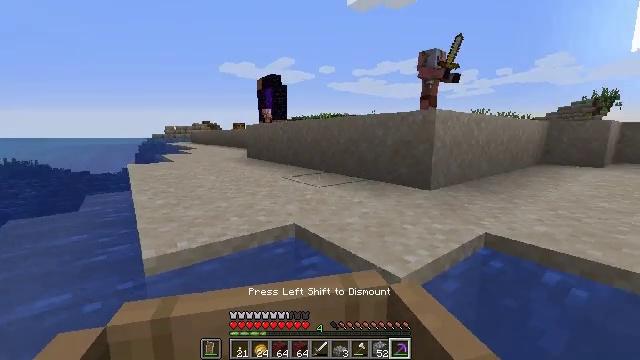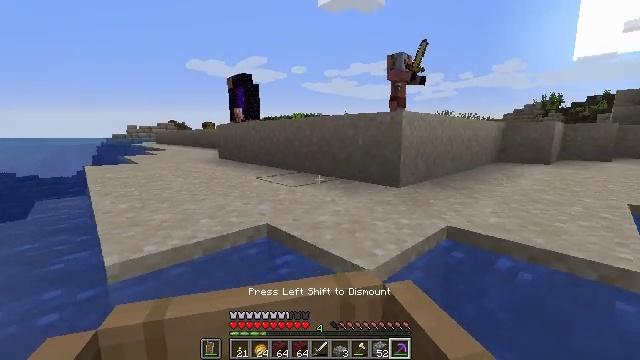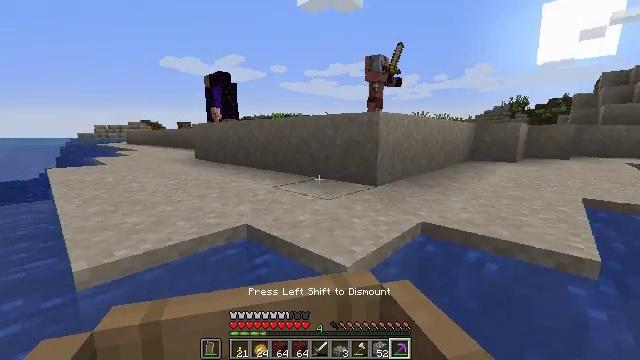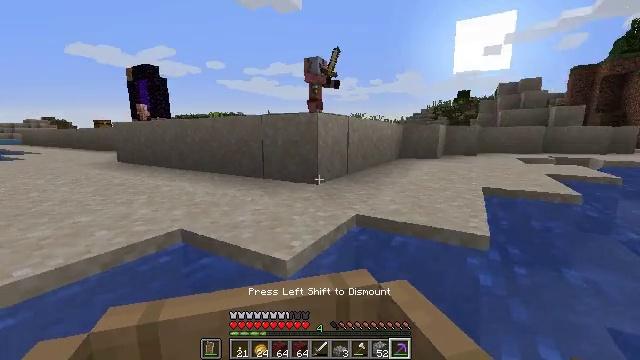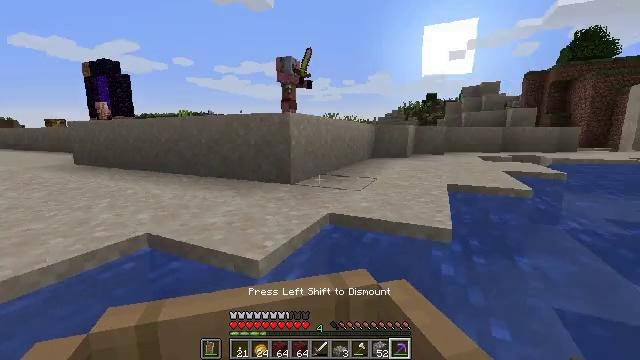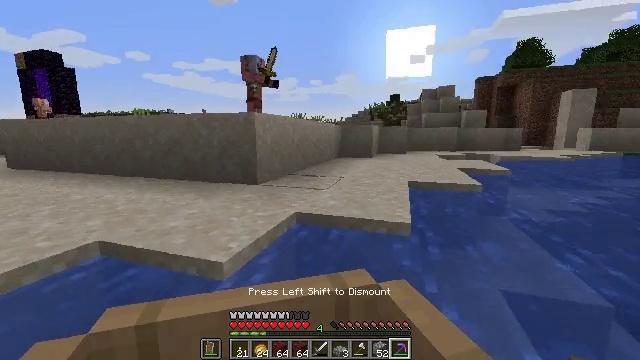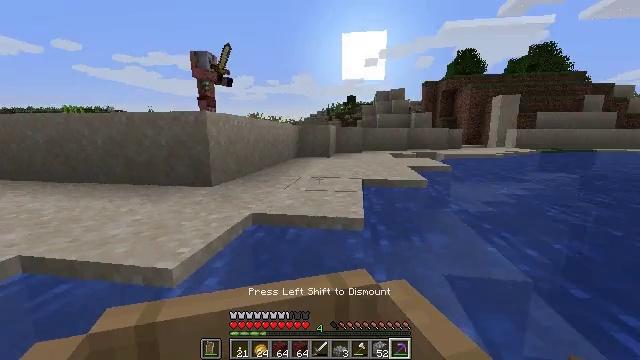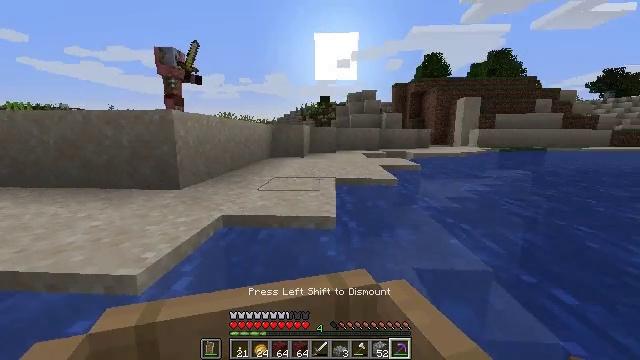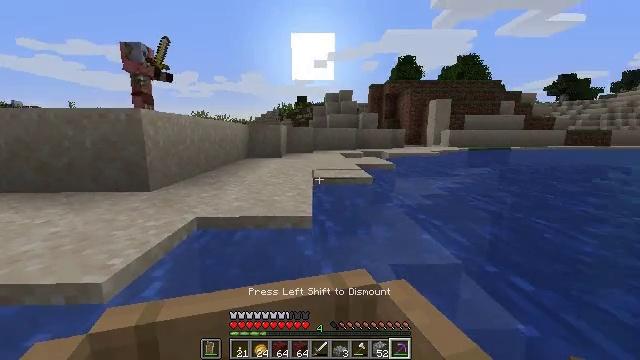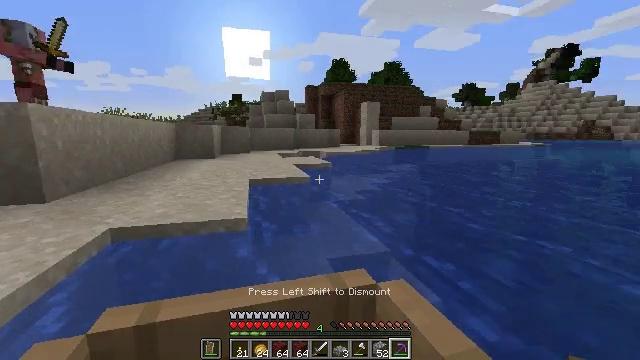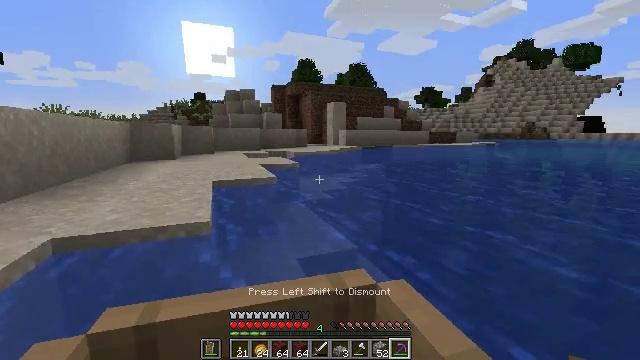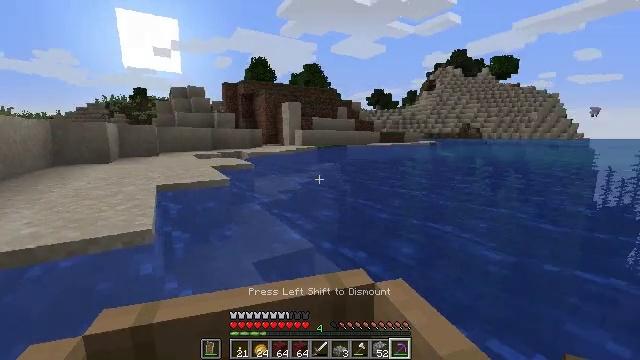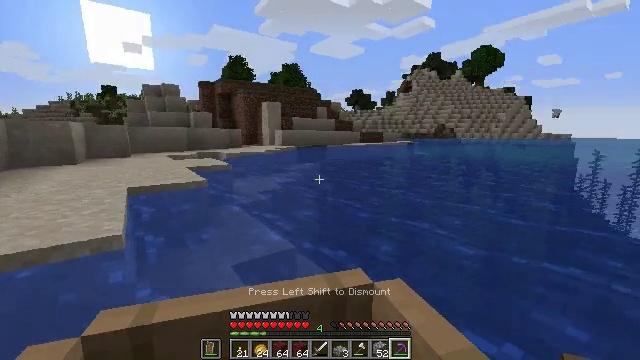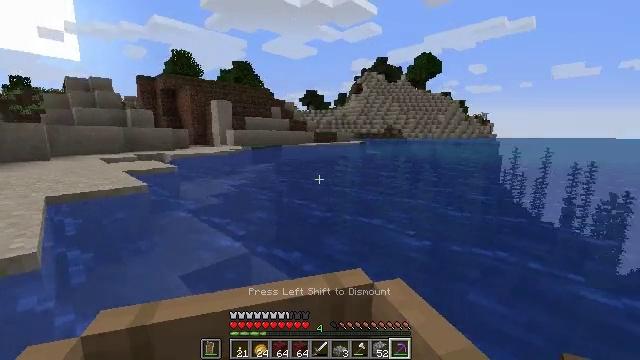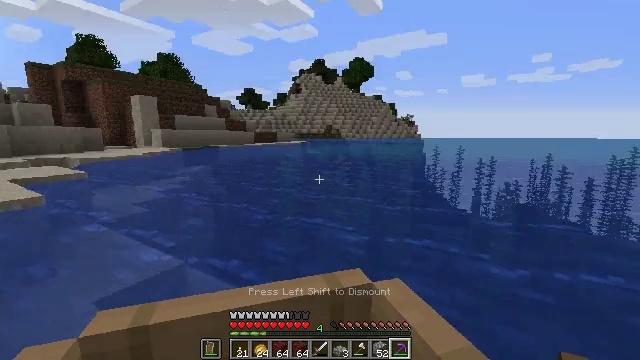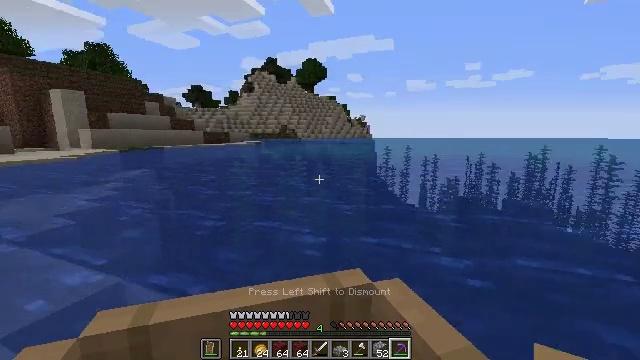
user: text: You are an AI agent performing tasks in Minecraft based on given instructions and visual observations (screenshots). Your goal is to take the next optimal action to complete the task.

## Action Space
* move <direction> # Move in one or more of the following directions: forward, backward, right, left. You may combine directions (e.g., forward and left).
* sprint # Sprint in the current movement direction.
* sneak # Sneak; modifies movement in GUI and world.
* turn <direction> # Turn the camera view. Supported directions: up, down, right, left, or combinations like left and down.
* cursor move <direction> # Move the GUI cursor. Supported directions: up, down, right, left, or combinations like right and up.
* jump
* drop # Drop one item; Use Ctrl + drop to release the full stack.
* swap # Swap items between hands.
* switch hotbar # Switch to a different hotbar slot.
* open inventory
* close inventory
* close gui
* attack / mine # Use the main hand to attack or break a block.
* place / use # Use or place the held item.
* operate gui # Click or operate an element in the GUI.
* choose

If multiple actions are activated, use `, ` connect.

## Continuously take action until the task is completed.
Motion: motion action
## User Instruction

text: craft item air
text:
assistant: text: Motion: move back and move right, turn right
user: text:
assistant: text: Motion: move back and move right
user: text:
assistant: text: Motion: move back and move right
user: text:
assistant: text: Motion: move back and move right
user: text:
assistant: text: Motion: move back and move right
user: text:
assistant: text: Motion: move back and move right
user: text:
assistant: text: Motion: move back and move right
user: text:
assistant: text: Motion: move back and move right
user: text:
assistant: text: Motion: move right
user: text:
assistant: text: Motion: move right
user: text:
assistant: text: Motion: move right
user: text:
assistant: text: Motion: move right
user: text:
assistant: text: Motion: move right
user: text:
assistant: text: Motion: move forward and move right
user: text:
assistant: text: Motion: move forward and move right
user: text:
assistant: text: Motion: move forward and move right
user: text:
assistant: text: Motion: move forward
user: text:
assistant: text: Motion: move forward
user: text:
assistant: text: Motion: move forward
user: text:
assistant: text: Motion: move forward
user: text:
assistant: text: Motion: move forward
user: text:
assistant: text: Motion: move forward
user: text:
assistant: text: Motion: move forward
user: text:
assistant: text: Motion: move forward
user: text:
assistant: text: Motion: move forward
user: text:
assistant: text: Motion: move forward, turn left
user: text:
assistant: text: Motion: move forward and move left, turn left
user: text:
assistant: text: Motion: move forward and move left, turn left
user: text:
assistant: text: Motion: move forward and move left
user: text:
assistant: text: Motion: move forward